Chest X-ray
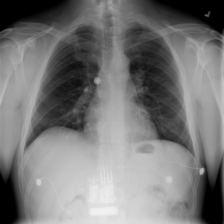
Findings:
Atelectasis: negative
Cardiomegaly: negative
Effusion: negative
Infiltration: positive
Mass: negative
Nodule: negative
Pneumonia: negative
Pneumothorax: negative
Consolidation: negative
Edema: negative
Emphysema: negative
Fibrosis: negative
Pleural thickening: negative
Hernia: negative